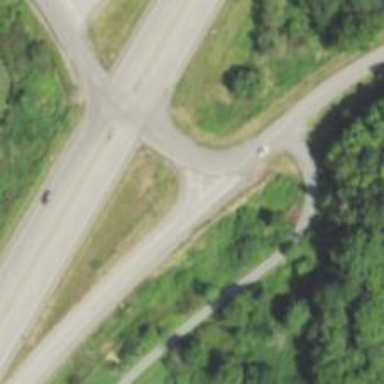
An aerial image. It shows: Trunk_link highway with jughandle junction.